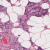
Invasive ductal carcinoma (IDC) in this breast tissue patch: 1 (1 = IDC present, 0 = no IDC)